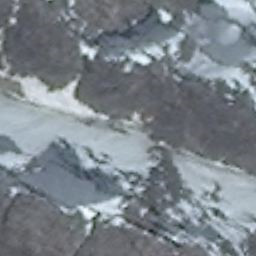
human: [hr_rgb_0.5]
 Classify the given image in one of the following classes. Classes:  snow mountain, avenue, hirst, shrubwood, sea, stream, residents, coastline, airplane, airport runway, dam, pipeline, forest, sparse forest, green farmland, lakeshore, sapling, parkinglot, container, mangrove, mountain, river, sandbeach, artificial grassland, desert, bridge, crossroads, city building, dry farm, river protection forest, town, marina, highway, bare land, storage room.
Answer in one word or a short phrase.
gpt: snow mountain